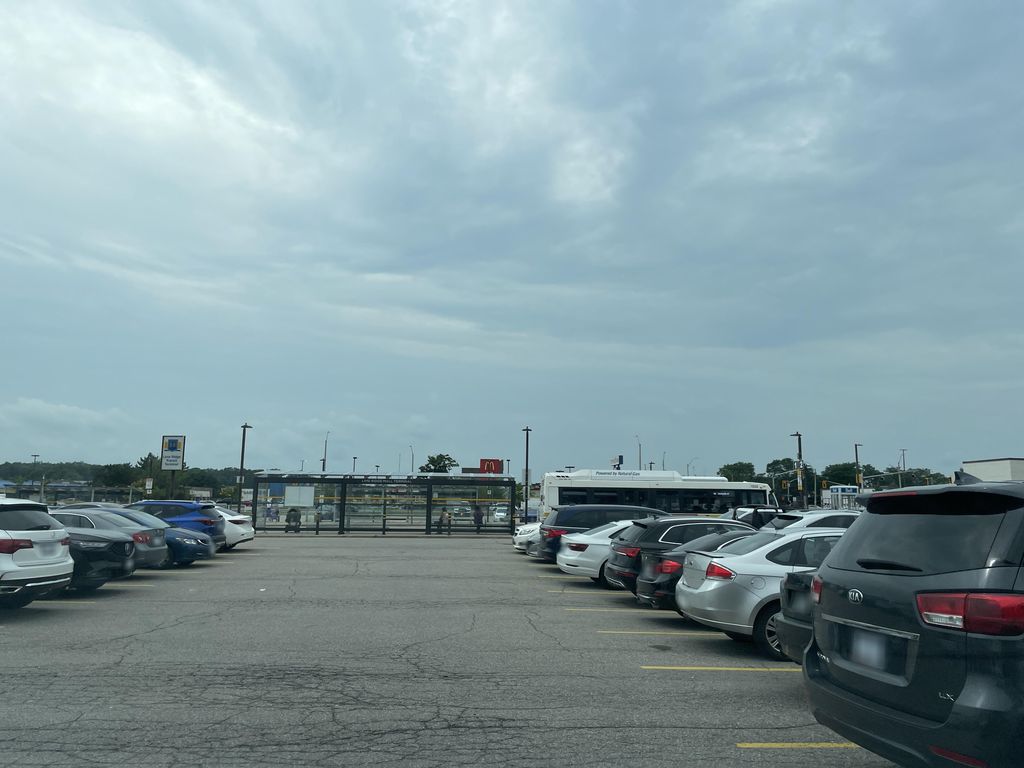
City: hamilton